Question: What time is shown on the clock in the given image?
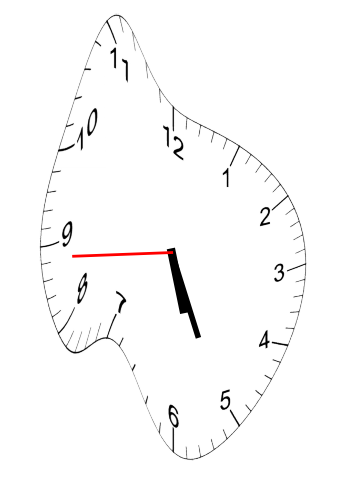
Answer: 05:25:44